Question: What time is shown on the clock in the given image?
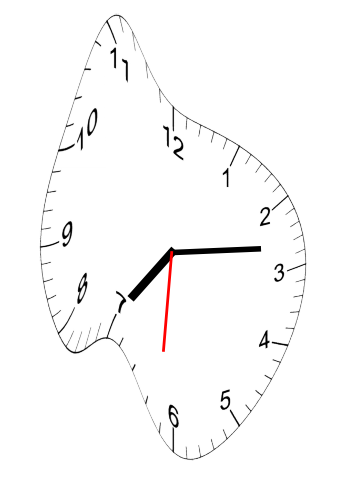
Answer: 07:13:31